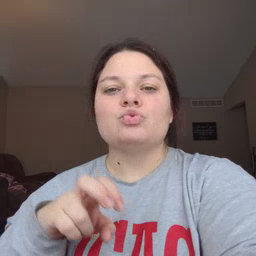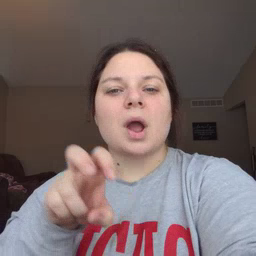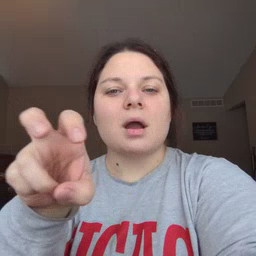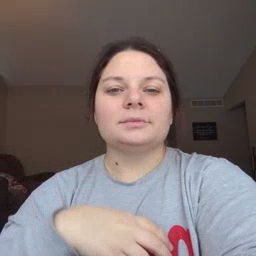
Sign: ride